Question: I have a VM running Windows Server 2012 R2 and it is a Standards D3 VM I need to resize it to DS3_V2 VM but I can't see it in the sizing panel VM list. What I can see is bellow. What is the reason for this?

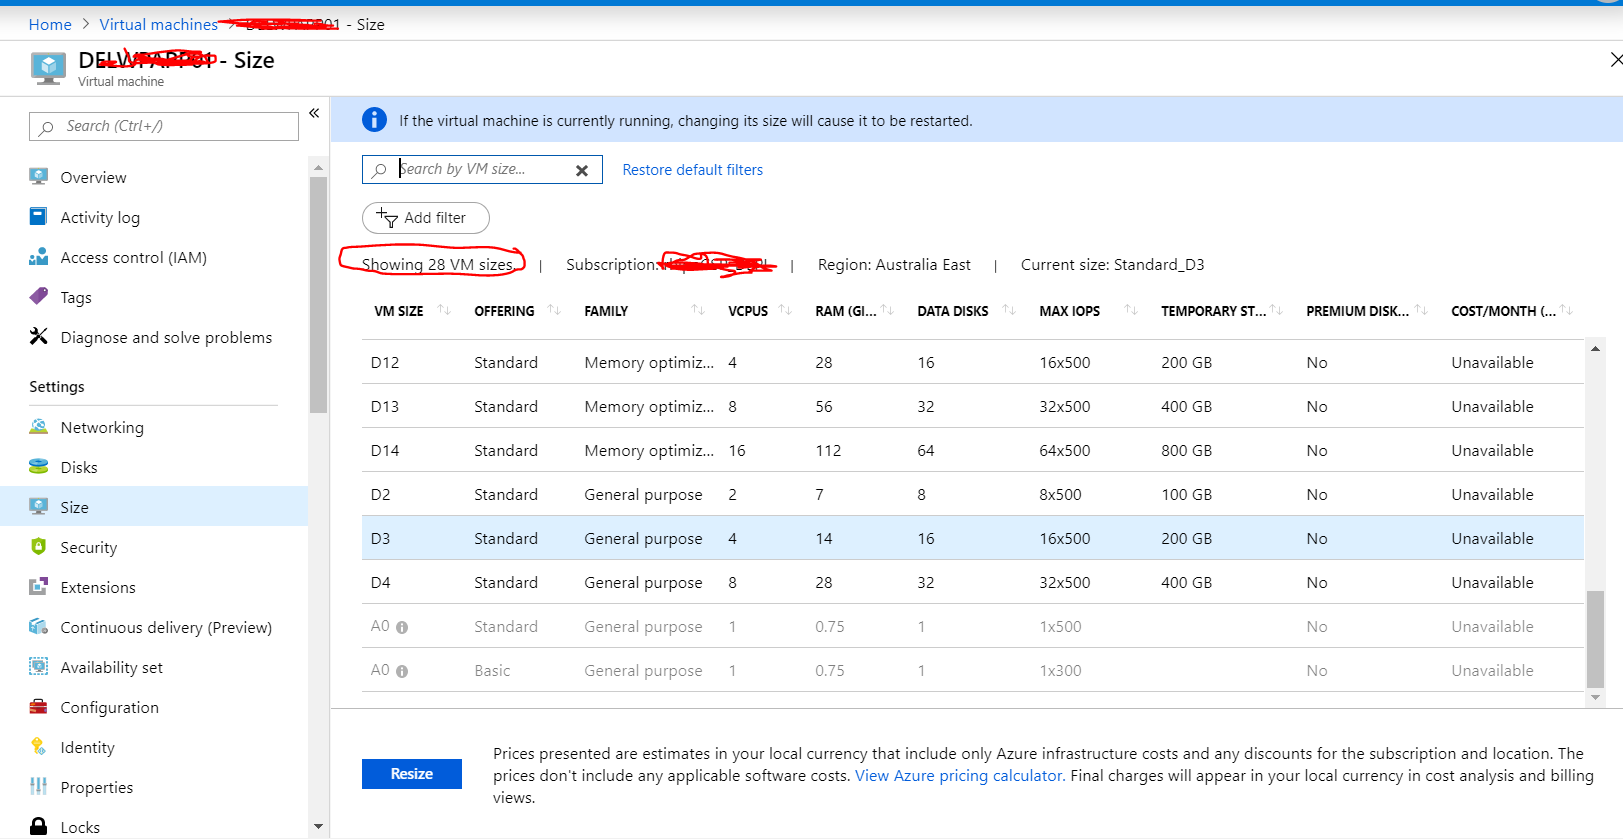
Answer: Probably, the virtual machine's current host cluster hardware doesn't support the new series, so it's not listed as an option.
> By deallocating the virtual machine (Azure shutdown, not a guest OS
shutdown), all of the possible options in the region are made
available, and the resize process will migrate the virtual machine to
a new computer cluster.
Get more details from <URL>.